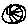
Label: square